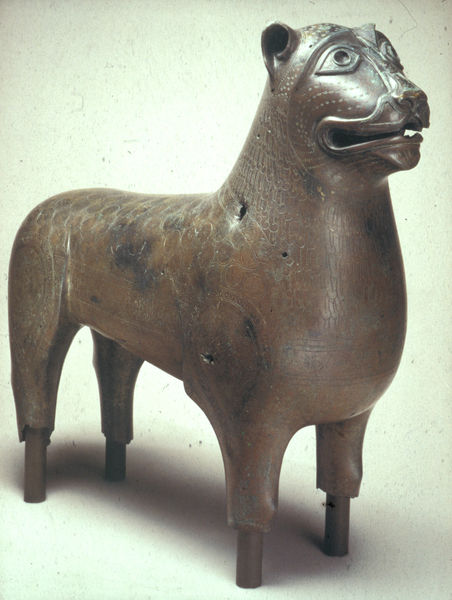
Titel: Löwe aus Süditalien, normannisch?
Standort: New York
Institution: The Metropolitan Museum of Art
Schlagwörter: dunkel, flügel, körper, schatten, wasser, weiß, braun, brust, haar, hell, licht, mund, nase, ohr, rücken, schwarz, hund, tier, tiere, muster, ornament, augen, gefieder, gesicht, stehen, stein, hals, auge, figur, gold, haare, ohren, kreis, rund, schuppen, kanne, keramik, skulptur, statue, ton, beine, fell, hufe, schwanz, relief, bein, füße, fels, angst, pupillen, glänzend, metall, bronze, glatt, plastik, foto, oben, punkte, waschen, katze, stümpfe, gefäß, messing, schwein, stangen, orient, oberfläche, asien, druck, loch, lockig, kupfer, stand, pupille, löcher, photo, musterung, maserung, schnauze, antik, maul, mischwesen, wesen, mittelalter, struktur, löwe, schnautze, katzen, guss, indien, objekt, blech, perser, persien, ohre, stecken, tierfigur, staue, bronzefigur, monster, untier, hohl, ausguss, romanisch, gießkanne, gießen, löwin, panter, byzanz, lefzen, iran, persisch, getier, aquamanile, broze, etrusker, assyrisch, africa, dogon, eisene, mali, rachen, assyrien, staufer, er, 1200, köwe, herrschaftszeichen, angstvoll, pesisch, perseer